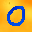
Label: 0